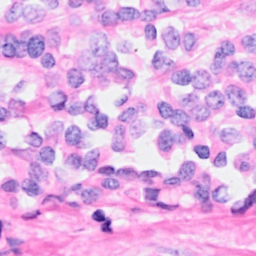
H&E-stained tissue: Breast